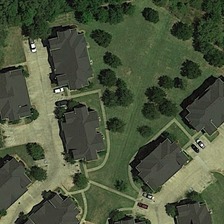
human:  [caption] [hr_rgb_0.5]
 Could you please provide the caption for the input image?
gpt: a long road passes through the residential area .

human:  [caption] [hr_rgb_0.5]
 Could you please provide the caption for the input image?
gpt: some buildings and green trees are in a medium residential area .

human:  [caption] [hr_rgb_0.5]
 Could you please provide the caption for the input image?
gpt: some buildings and green trees are in a medium residential area .

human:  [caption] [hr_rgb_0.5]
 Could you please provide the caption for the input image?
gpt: many residential houses are on the lawn, like straight line,like ring .

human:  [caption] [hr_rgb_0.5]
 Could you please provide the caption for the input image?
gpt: many residential houses are on the lawn, like straight line,like ring .